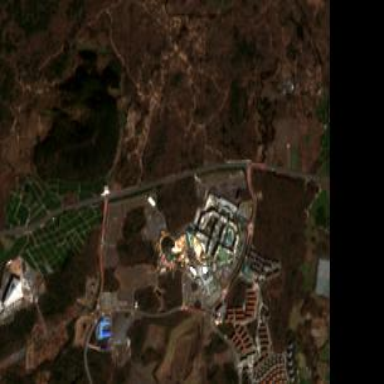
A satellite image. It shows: Leisure land classified as resort.